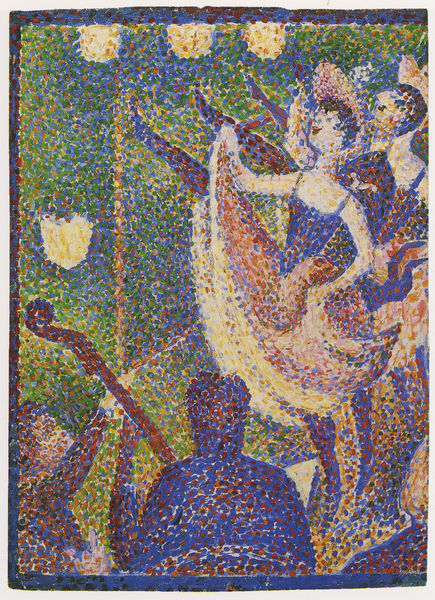
Titel: Chahut, étude
Künstler: Georges Pierre Seurat
Standort: London
Institution: Cortauld Institute
Schlagwörter: blau, mann, weiß, frauen, gelb, grün, impressionismus, menschen, blume, blumen, braun, bunt, damen, frankreich, frau, hüte, kleid, lampen, laterne, licht, lichter, männer, paris, rücken, blüte, blüten, dame, gras, rot, fest, rock, tanz, feier, band, halten, hals, instrument, boden, paar, bass, cabaret, gitarre, kontrabass, musik, musiker, orchester, tanzen, theater, tänzerin, tänzerinnen, schultern, affe, beine, bein, spieler, balett, ballett, cello, parkett, röcke, zuschauer, pointilismus, farbe, lila, füsse, duktus, grossstadt, punkte, strümpfe, fuss, gepunktet, tupfen, zirkus, stiefel, mosaik, festlich, blua, kapelle, seurat, signac, träger, täuschung, moulin rouge, tänzer, spaß, pointillismus, flaneur, dirigent, seurrat, musikanten, feierlich, glockenrock, cancan, ausland, baßgeige, frölich, seruat, sourat, 20. jahrhundert, trompe l'oeil